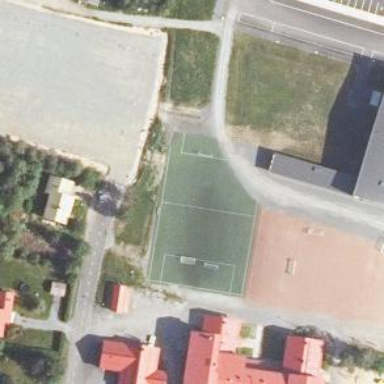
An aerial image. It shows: Artificial turf pitch for leisure land.